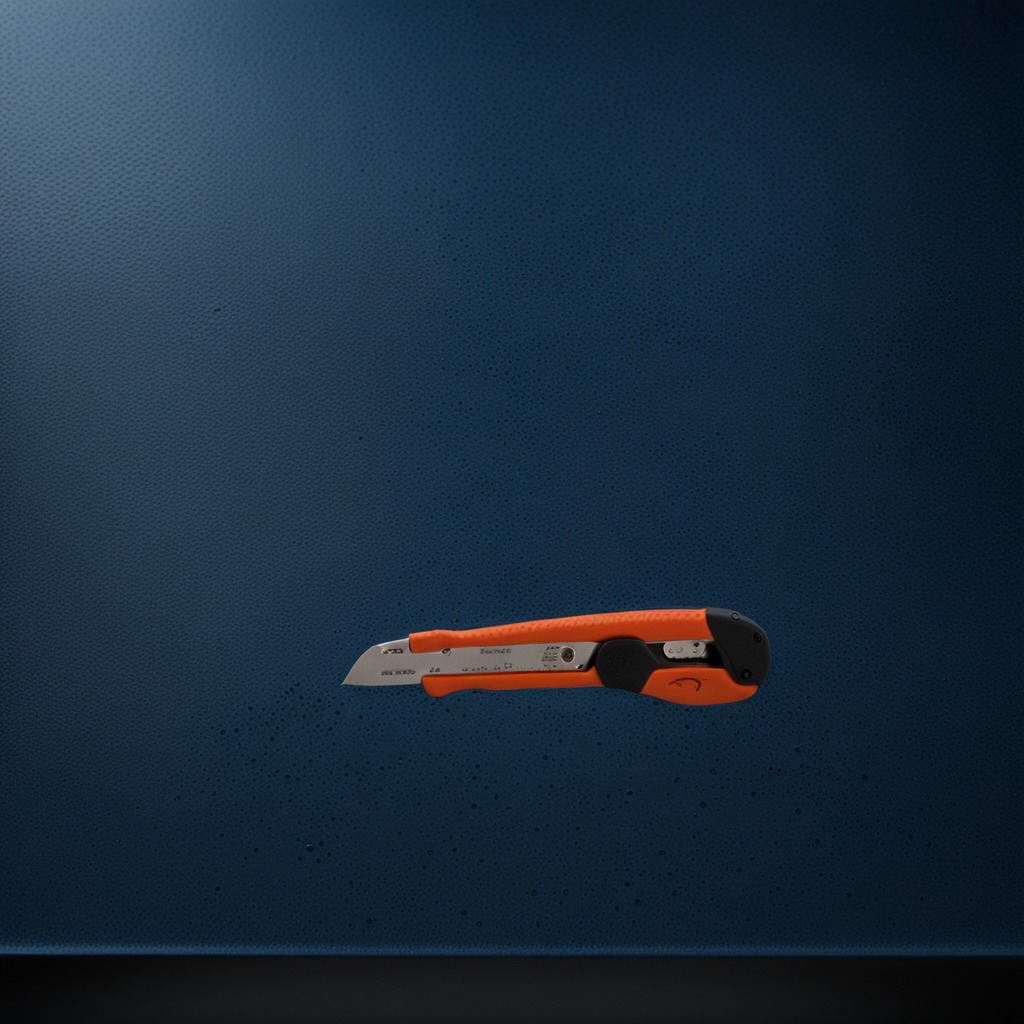
A utility knife lying on a clean granite tabletop covered with a blue rubber mat inside a workshop at night dim ambient light soft shadows worn but beneath the mat